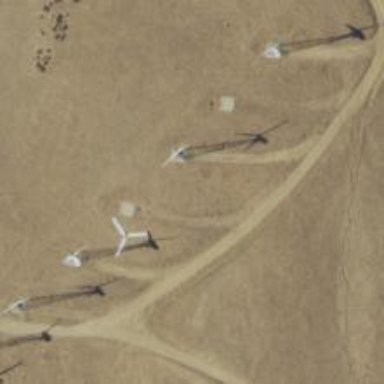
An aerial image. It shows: Wind power generator employing wind turbines.